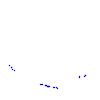
Particle: kaon